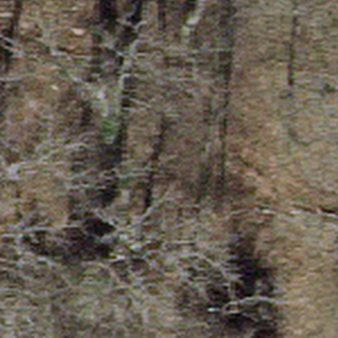
Label: other